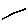
Label: line